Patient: sex M, age 65
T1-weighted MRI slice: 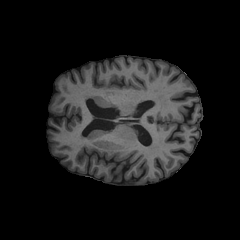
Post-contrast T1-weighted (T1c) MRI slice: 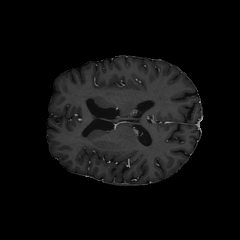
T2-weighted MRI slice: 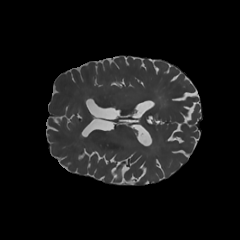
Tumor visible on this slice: no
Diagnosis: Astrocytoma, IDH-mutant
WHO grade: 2